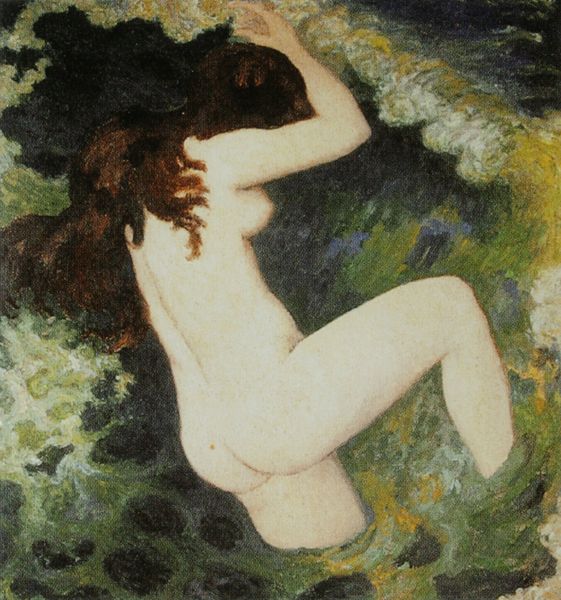
Titel: Die Woge (Das Meer)
Standort: Paris
Institution: Musée de Petit Palais
Schlagwörter: akt, blau, dunkel, gemälde, hand, haut, körper, meer, nackt, schatten, wasser, weiß, baden, badende, fluss, gelb, grün, mädchen, ocker, see, braun, brust, busen, frau, frisur, geste, haar, hell, kreide, licht, nacht, orange, rücken, schwarz, beige, malerei, symbolismus, arm, arme, blass, gesicht, inkarnat, stehen, stein, steine, tot, öl, bach, kalt, nass, gewässer, haare, blässe, brünett, haarpracht, rund, beine, bein, brüste, farbig, gesäß, gischt, hintern, rückenansicht, welle, wellen, düster, barun, schaum, strom, aufgewühlt, brandung, flut, fluten, gicht, untergang, woge, wogen, jugendstil, weiblich, japonismus, stuck, bauch, nackte, erotik, knie, scham, schenkel, klimt, bad, nacktheit, algen, schwimmen, arsch, jungfrau, gefahr, nixe, tauchen, rückansicht, verzweiflung, bedrohung, putz, leib, malerisch, strudel, moor, nymphe, bleich, venus, wellenkamm, weich, verstecken, salz, rundungen, schutz, tief, nein, hinterteil, gouache, denis, pur, nässe, lebendig, umspült, reinheit, reinigung, aphrodite, nackedei, braunhaarig, ertrinken, schaumkrone, farbspiel, eintauchen, formig, leberfleck, salzwasser, schaumgeborene, untertauchen